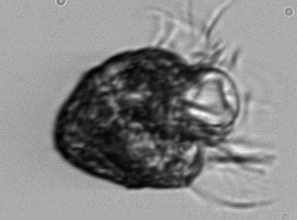
Label: Strombidium_capitatum